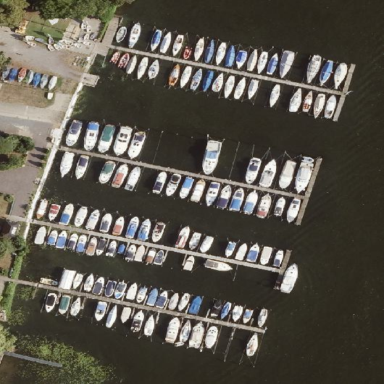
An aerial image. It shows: Marina area for leisure land.